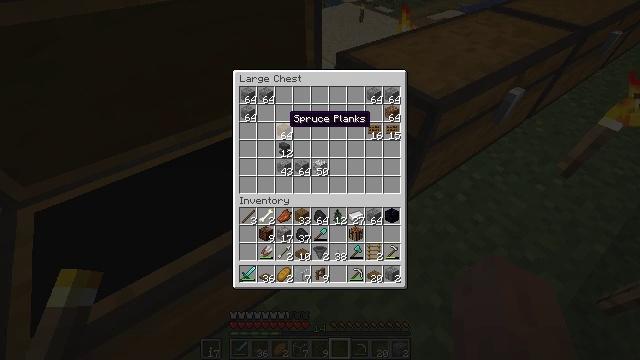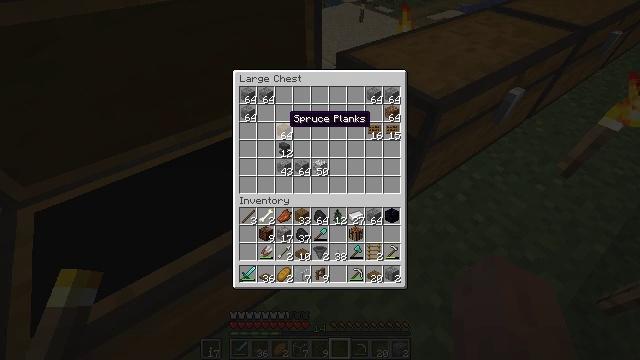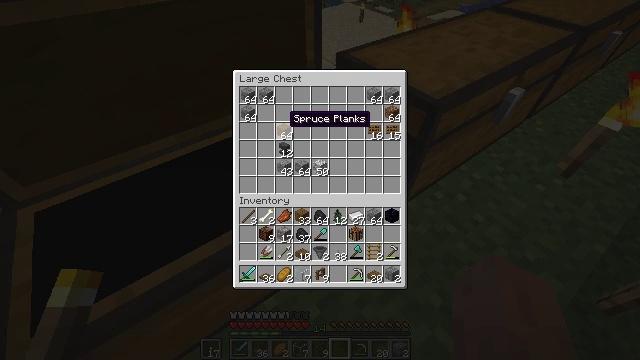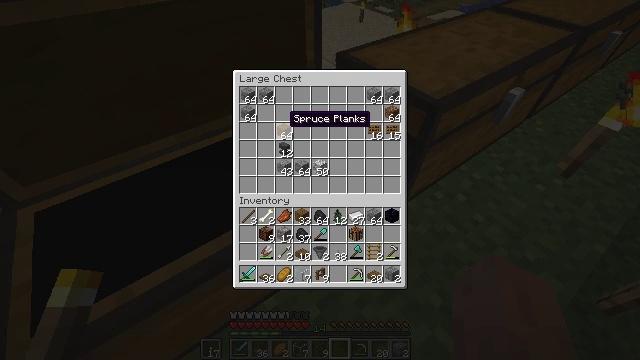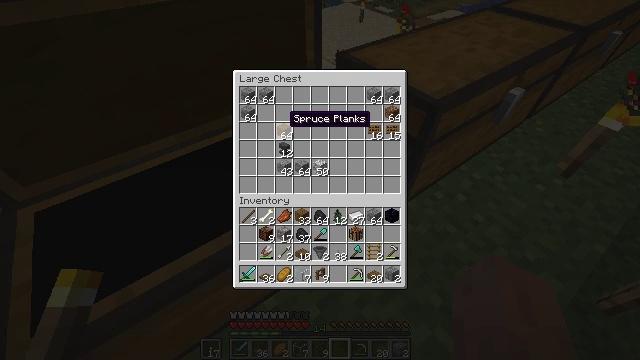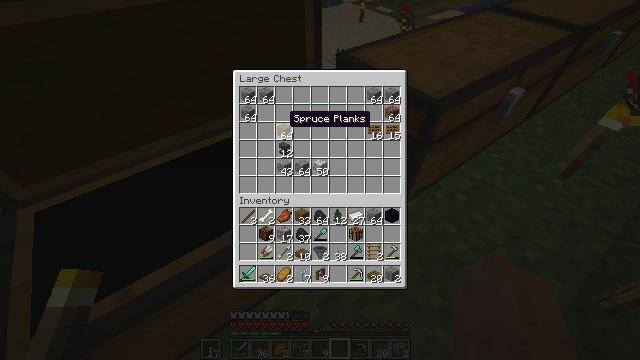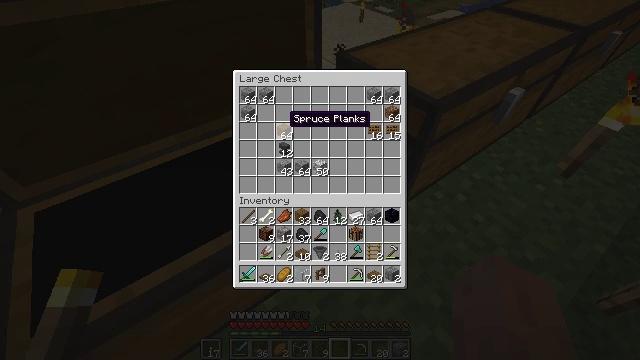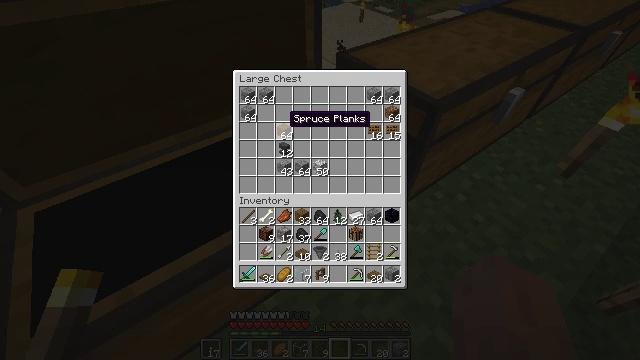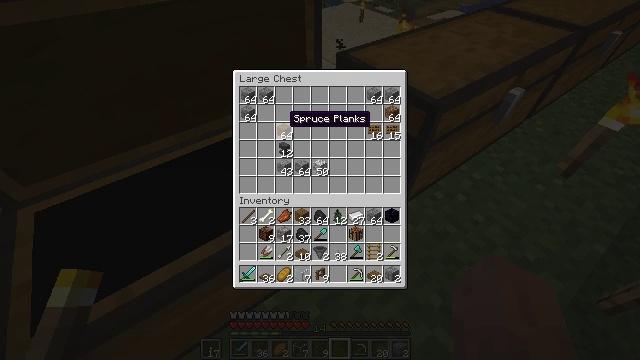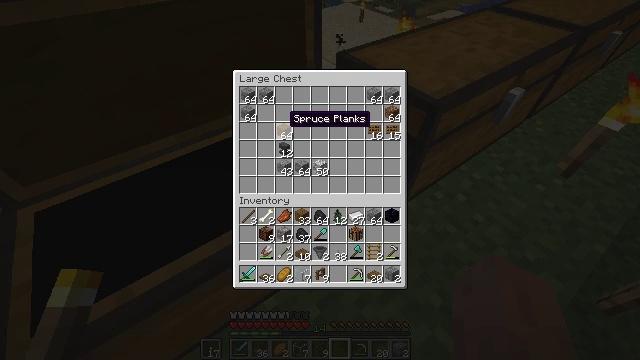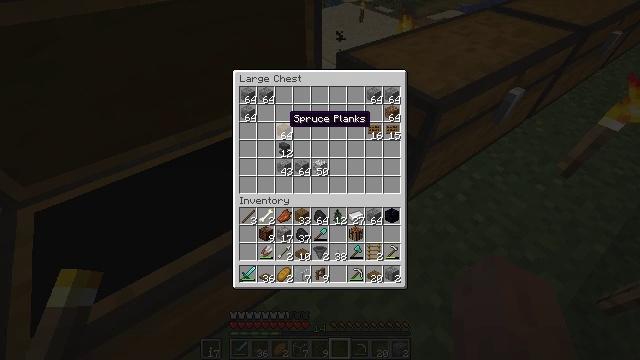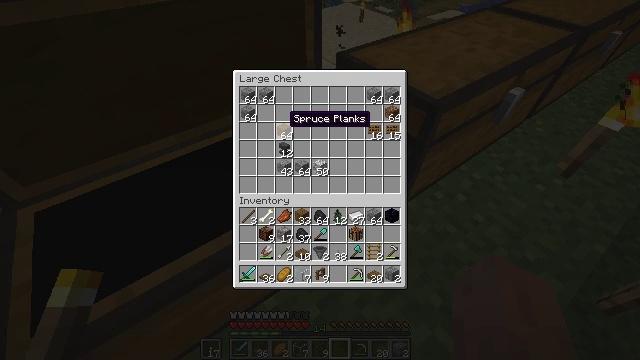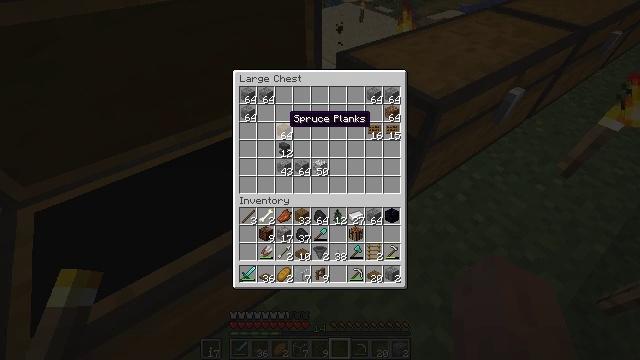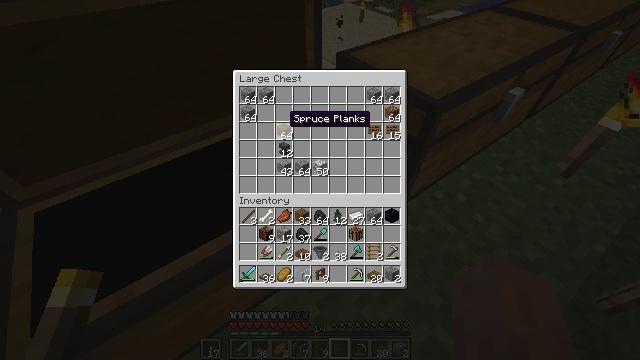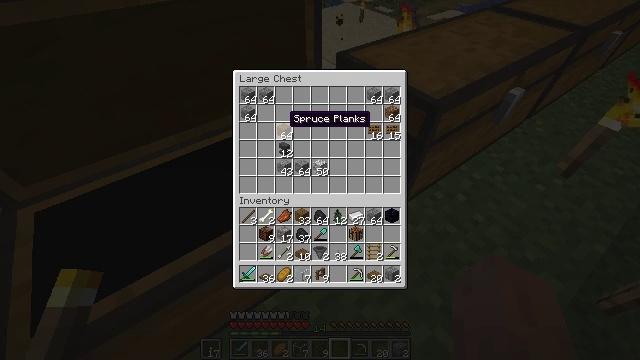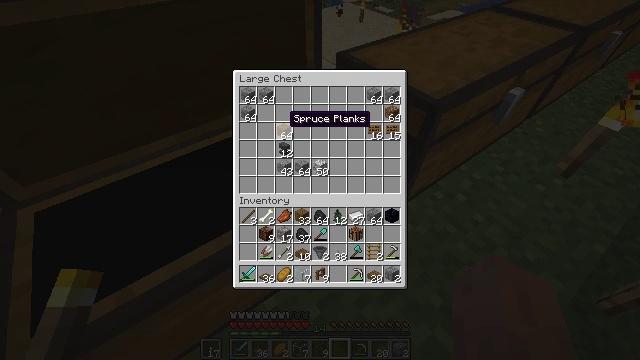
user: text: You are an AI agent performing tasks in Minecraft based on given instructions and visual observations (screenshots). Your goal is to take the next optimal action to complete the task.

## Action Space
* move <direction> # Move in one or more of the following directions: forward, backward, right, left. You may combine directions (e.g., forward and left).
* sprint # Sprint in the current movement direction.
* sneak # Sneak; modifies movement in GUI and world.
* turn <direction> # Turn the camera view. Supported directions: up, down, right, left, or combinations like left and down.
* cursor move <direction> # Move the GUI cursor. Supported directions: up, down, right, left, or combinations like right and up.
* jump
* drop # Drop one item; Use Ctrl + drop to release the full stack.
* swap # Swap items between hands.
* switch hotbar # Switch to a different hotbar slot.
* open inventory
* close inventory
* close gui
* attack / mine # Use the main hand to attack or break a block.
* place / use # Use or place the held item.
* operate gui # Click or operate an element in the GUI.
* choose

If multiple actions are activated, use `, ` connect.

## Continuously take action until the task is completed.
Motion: motion action
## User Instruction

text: Create stone brick stairs from stone bricks.
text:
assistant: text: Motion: no_op
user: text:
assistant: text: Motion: no_op
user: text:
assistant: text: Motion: no_op
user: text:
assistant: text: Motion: no_op
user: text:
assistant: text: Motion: no_op
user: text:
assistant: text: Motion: no_op
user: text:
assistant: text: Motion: no_op
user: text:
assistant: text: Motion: no_op
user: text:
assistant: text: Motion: no_op
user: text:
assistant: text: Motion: no_op
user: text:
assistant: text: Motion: no_op
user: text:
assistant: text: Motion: no_op
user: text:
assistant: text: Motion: no_op
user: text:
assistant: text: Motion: no_op
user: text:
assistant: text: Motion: no_op
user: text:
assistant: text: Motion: no_op
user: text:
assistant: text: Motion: no_op
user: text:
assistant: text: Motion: no_op
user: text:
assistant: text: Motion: no_op
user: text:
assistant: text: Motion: no_op
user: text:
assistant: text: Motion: no_op
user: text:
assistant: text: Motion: no_op
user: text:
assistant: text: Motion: no_op
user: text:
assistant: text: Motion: no_op
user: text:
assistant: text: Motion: no_op
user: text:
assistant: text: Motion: no_op
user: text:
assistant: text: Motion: no_op
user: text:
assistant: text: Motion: no_op
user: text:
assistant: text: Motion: no_op
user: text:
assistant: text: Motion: no_op